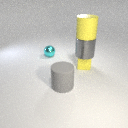
large gray metal cylinder above small yellow rubber cube